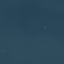
Label: SeaLake